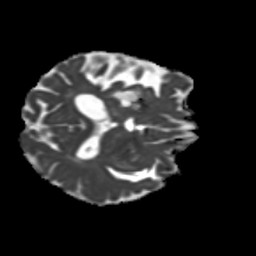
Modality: MD
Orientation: axial
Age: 75
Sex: female
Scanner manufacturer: siemens
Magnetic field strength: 3 T
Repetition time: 5.25 s
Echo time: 0.08 s